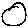
Label: circle